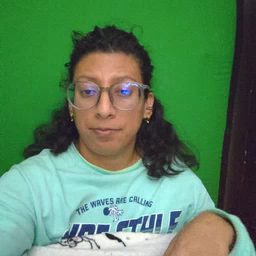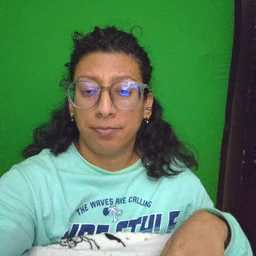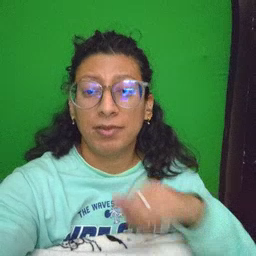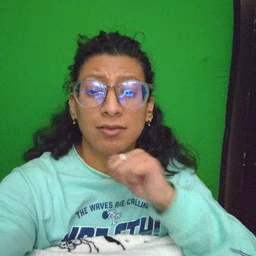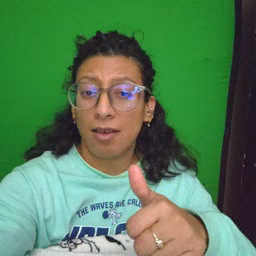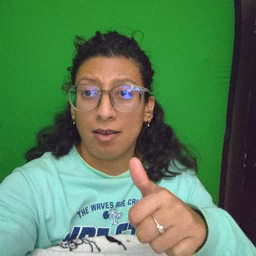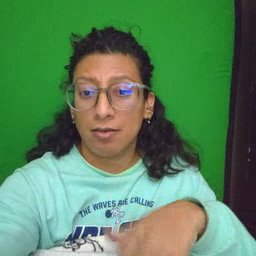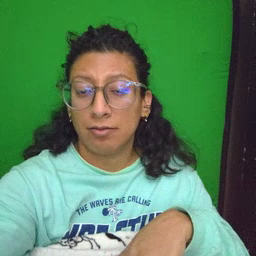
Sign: not